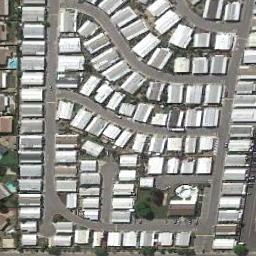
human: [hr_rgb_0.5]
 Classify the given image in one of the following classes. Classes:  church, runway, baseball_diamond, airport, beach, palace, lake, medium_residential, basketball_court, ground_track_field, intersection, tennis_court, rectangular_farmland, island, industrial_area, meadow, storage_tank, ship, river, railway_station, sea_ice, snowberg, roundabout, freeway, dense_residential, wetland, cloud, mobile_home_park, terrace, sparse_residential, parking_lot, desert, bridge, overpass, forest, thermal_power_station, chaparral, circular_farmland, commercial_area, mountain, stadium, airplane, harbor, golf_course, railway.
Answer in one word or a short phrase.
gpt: mobile_home_park